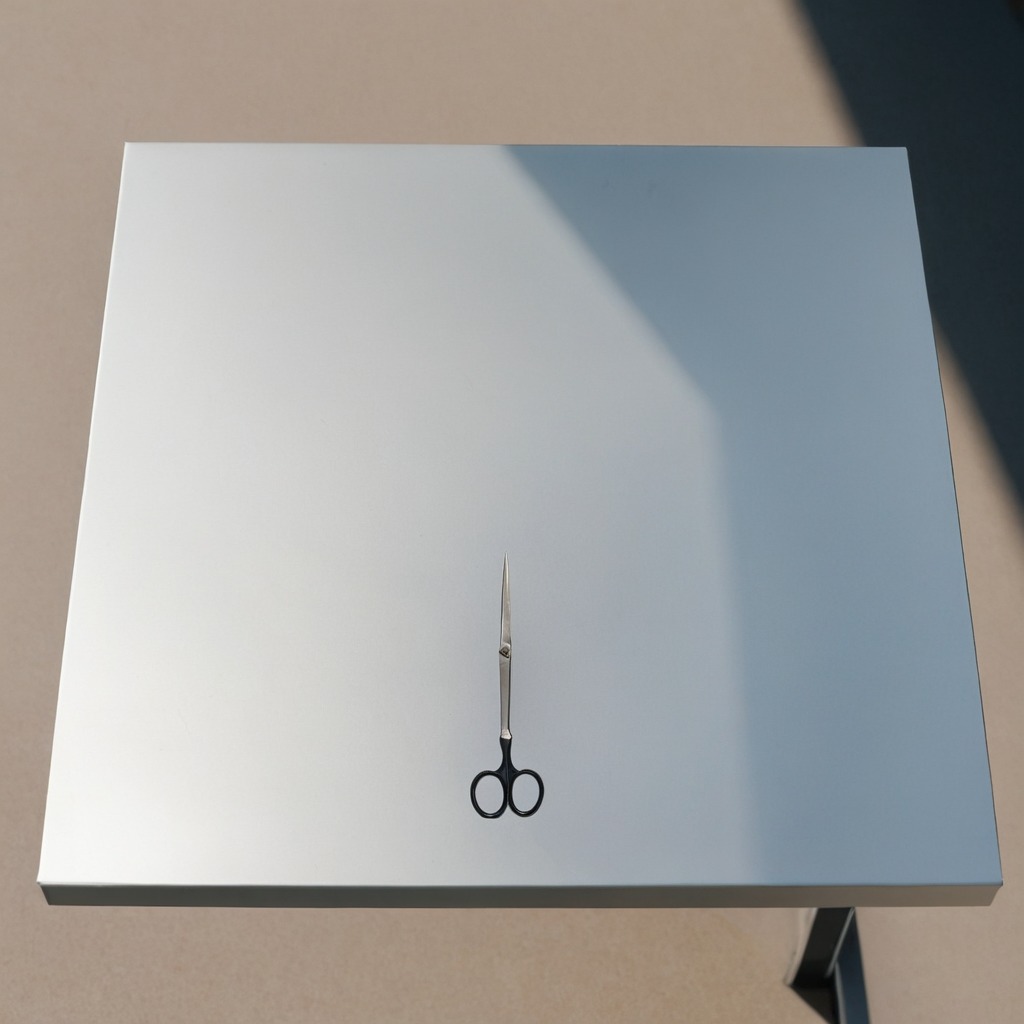
A scissor lies on the table.